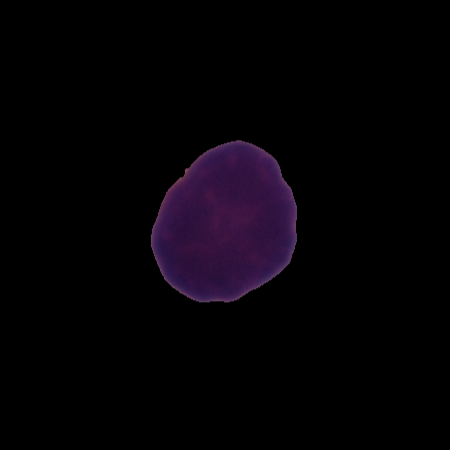
Label: healthy